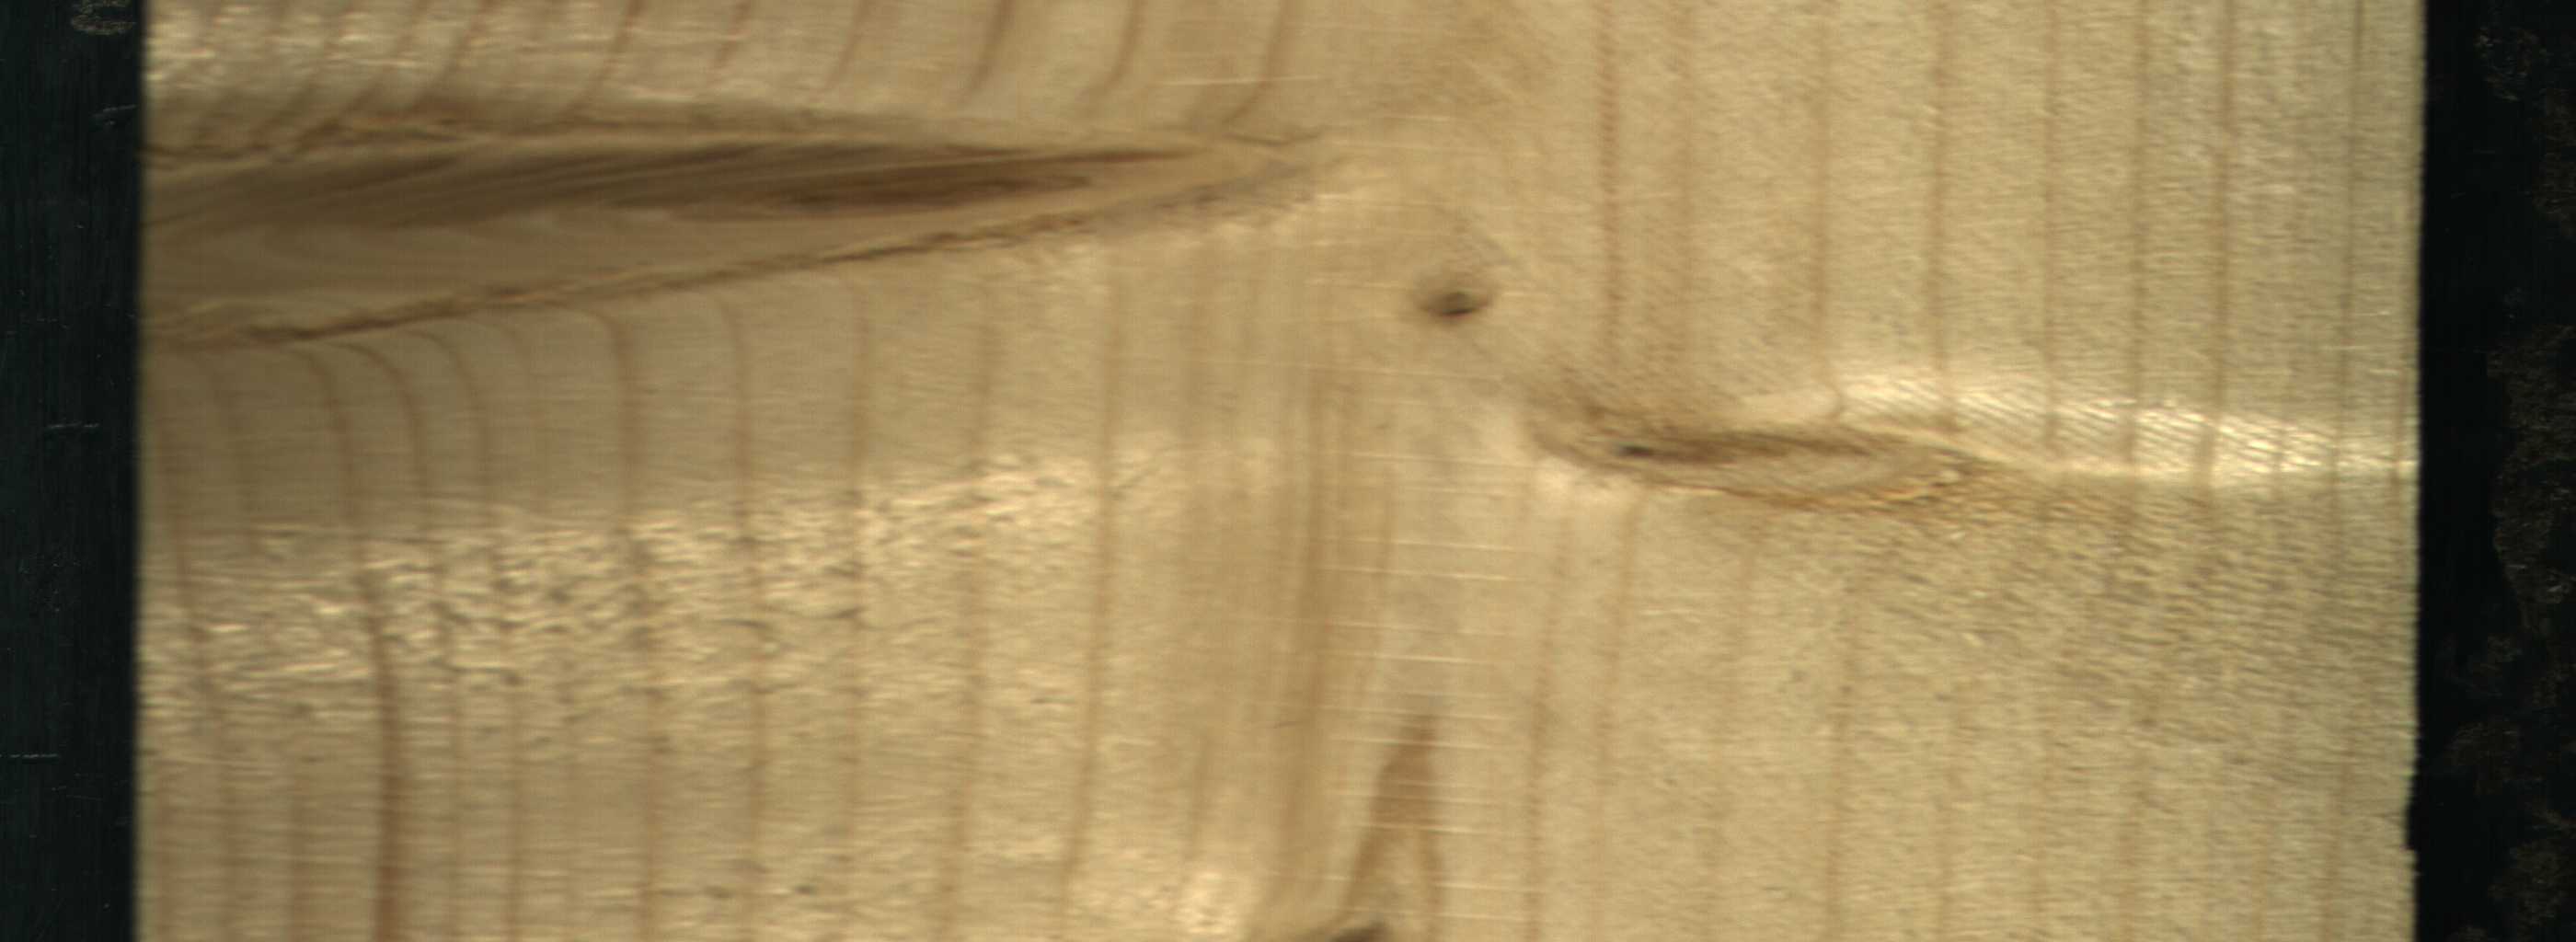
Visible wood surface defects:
Live_Knot
Live_Knot
Live_Knot